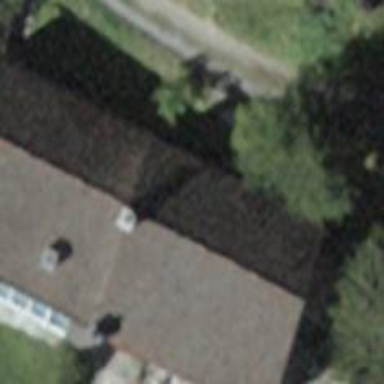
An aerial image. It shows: Building with tiled roof.